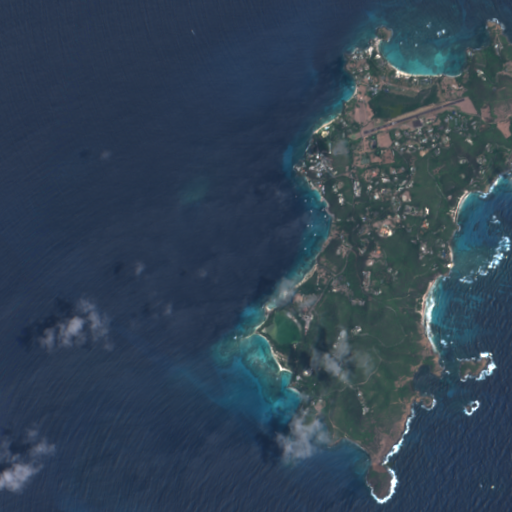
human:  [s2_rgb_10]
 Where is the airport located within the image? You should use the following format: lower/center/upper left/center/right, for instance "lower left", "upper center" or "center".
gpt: The airport is located in the upper right of the image.
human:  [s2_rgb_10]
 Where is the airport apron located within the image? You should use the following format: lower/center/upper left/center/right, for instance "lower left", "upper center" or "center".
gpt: The airport apron is located in the upper right of the image.
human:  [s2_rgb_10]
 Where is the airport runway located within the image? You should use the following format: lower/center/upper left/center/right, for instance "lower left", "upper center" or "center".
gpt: The airport runway is located in the upper right of the image.
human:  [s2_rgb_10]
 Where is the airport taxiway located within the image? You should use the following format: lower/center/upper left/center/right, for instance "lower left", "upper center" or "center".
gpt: The airport taxiway is located in the upper right of the image.
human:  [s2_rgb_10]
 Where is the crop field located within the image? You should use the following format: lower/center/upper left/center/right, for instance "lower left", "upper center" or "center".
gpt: The crop field is located in the lower center of the image.
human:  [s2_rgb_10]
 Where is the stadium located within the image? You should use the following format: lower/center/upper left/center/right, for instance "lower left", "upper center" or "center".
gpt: The stadium is located in the upper right of the image.
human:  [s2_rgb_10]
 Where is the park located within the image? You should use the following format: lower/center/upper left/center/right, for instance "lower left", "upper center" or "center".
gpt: There is no park in the image.